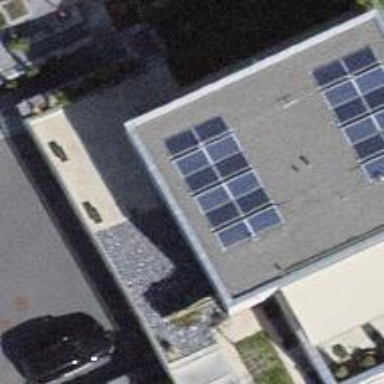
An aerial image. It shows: Solar power generator.